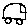
Label: car